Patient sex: M
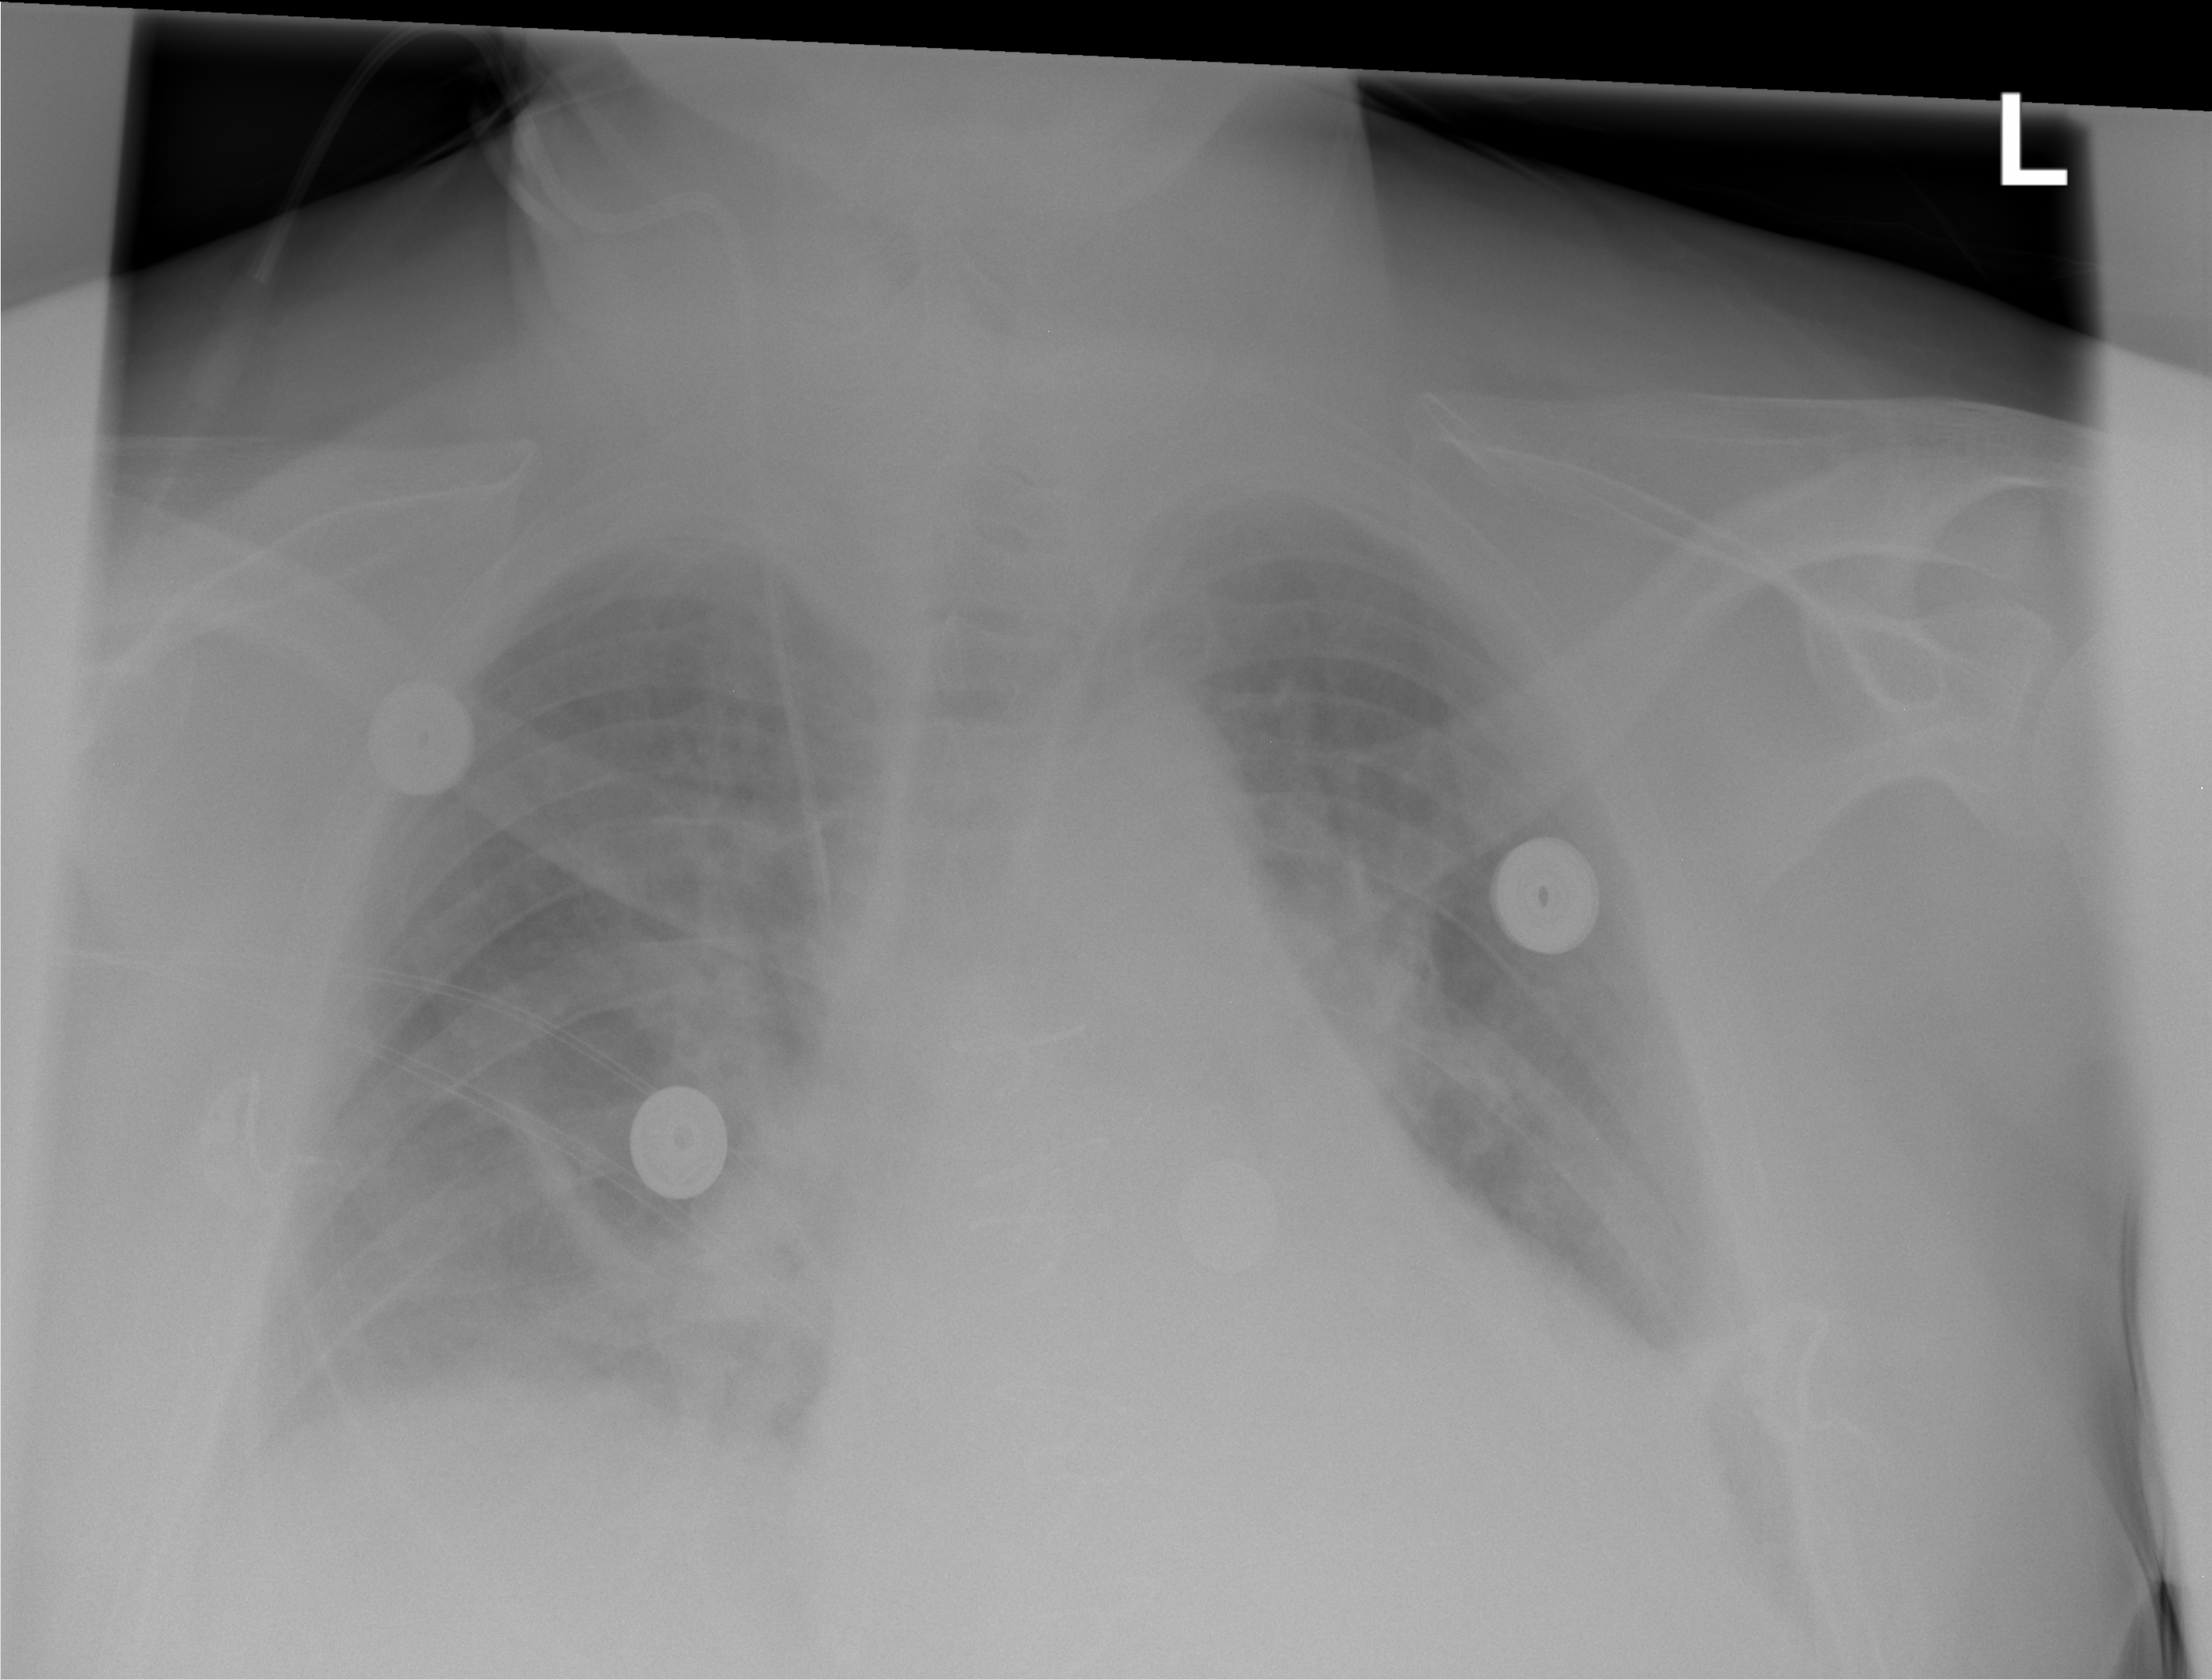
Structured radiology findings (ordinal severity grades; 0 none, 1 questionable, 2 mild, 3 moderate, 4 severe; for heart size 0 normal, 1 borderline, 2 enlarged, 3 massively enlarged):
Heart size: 2
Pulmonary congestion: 2
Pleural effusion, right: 2
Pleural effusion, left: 2
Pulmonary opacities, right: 2
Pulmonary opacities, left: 2
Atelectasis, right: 2
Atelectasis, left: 2